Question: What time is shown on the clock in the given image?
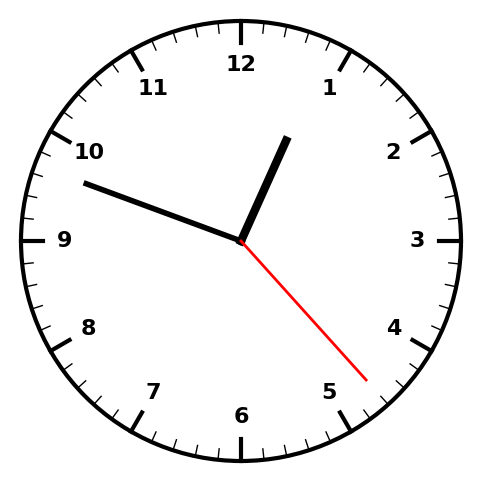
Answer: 12:48:23